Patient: sex F, age 71
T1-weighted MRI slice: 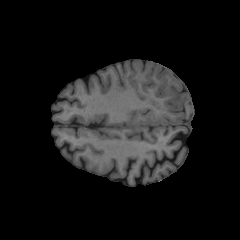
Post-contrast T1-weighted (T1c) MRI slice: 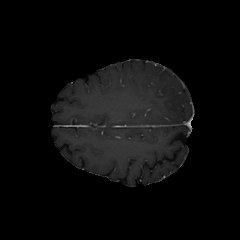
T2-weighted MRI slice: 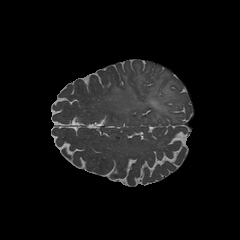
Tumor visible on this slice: yes
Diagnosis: Astrocytoma, IDH-mutant
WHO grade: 2